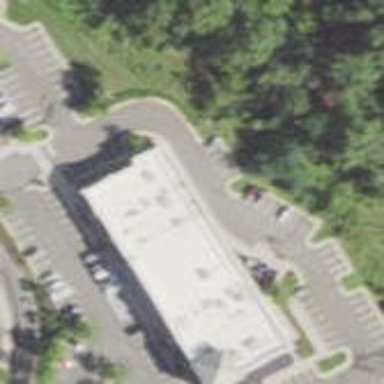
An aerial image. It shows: Retail building.